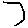
Label: hexagon